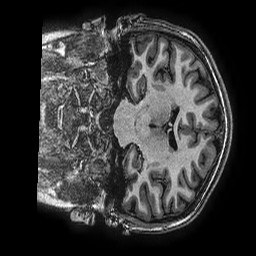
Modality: T1w
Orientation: coronal
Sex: female
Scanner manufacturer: ge
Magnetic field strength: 3 T
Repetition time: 0.00766 s
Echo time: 0.003476 s